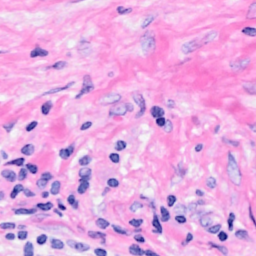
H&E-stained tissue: Breast